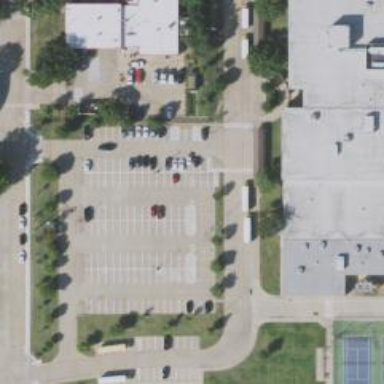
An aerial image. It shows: Parking space is available.